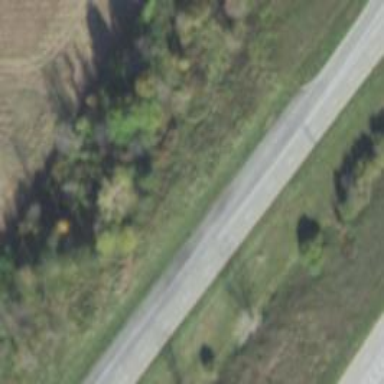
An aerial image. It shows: Primary link highway with asphalt surface.